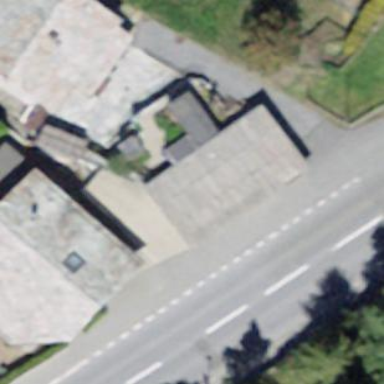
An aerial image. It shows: Group of garages.